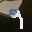
Label: 9